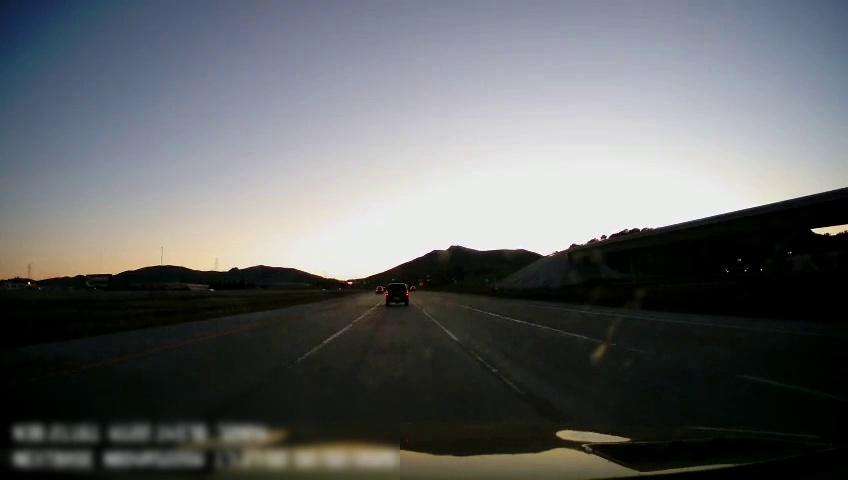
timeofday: Dusk/Dawn/Twilight
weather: Sunny
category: Drivable Space
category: Drivable Space
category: Vehicles | Car
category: Vehicles | Car
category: Lanes | Alternate Lane
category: Lanes | Current Lane
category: Lanes | Current Lane
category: Lanes | Alternate Lane
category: Lanes | Alternate Lane